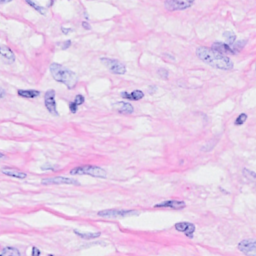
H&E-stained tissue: Breast